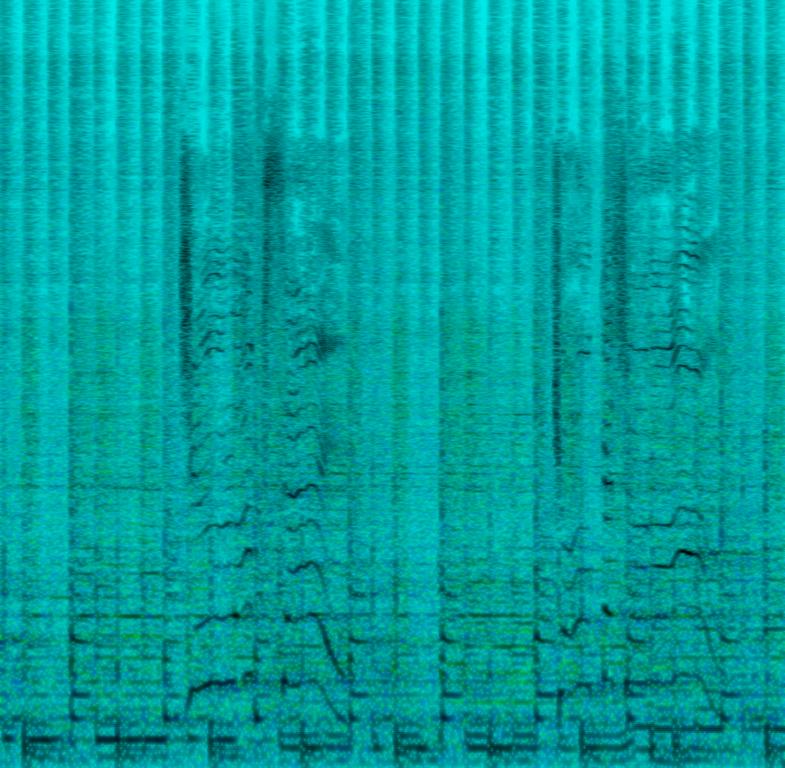
The low quality recording features a live performance of a rock song and it consists of a passionate male vocal singing over groovy bass guitar, wide electric guitar melody, shimmering hi hats, punchy kick and snare hits. It sounds energetic and exciting.